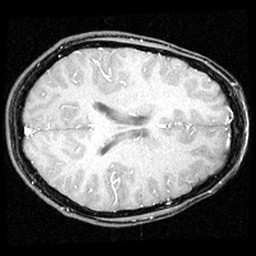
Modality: inplaneT1
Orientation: axial
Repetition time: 0.2 s
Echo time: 0.0036 s